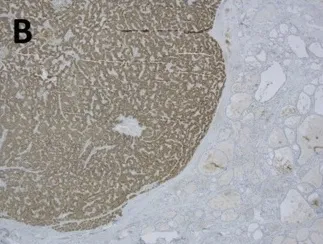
100x PTH immunohistochemical stain of same area, with parathyroid tissue staining brown.
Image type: pathology (immunostaining)